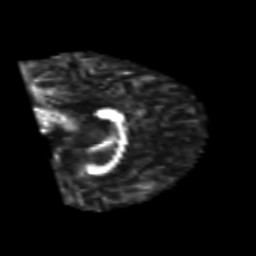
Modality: FA
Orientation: sagittal
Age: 25
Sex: male
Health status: healthy